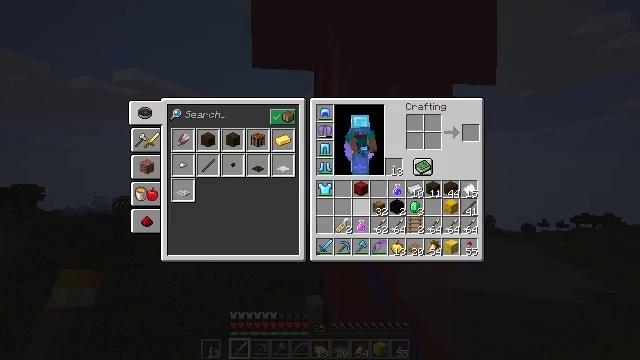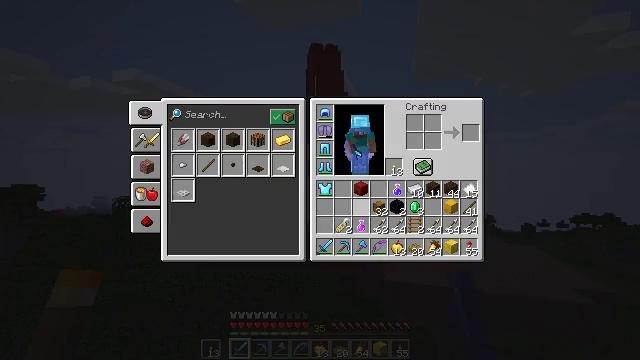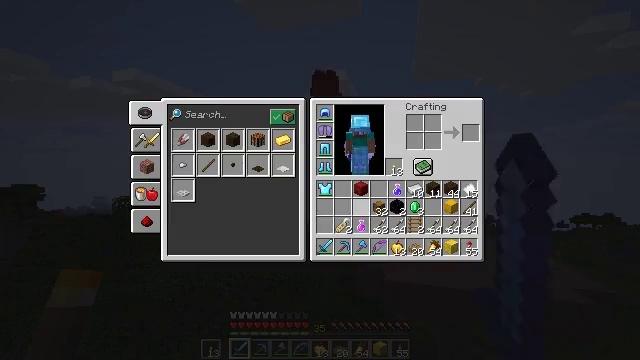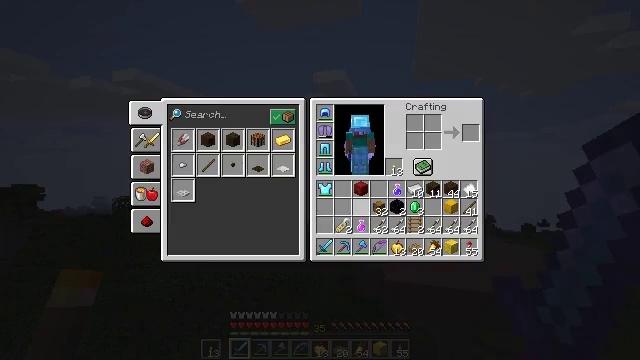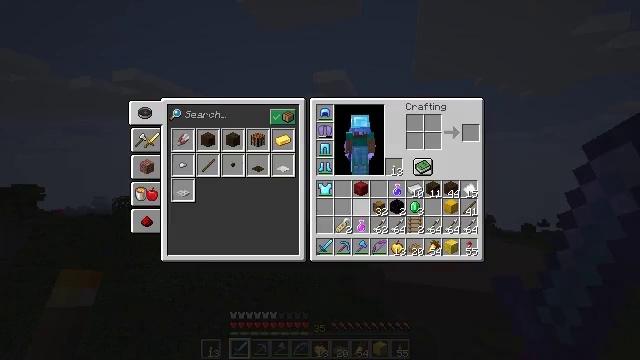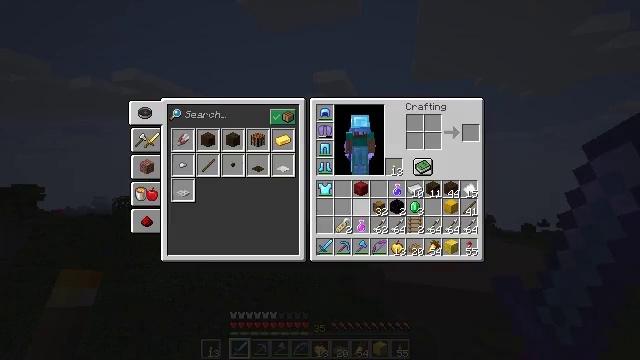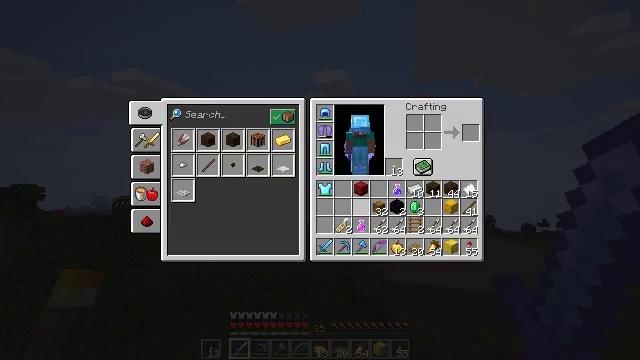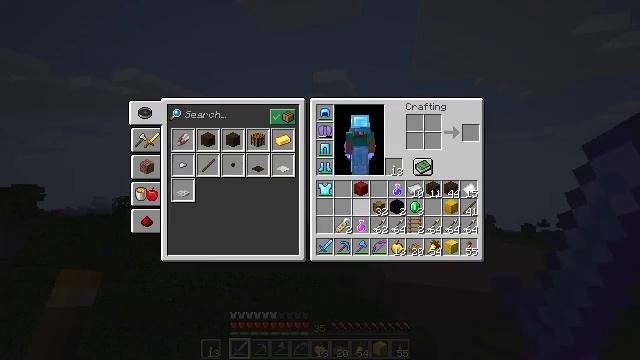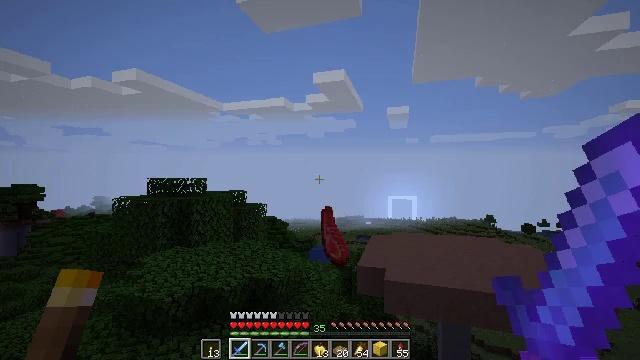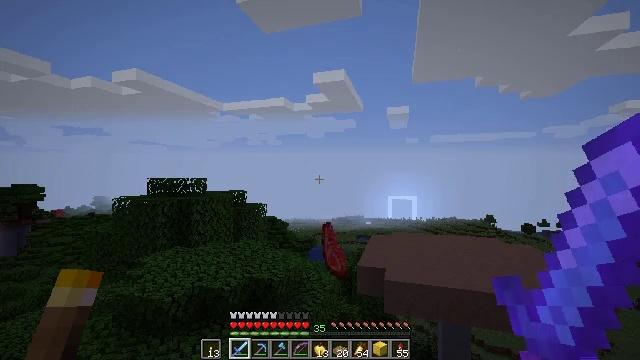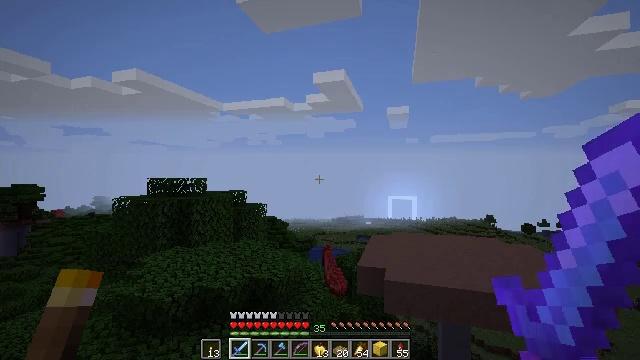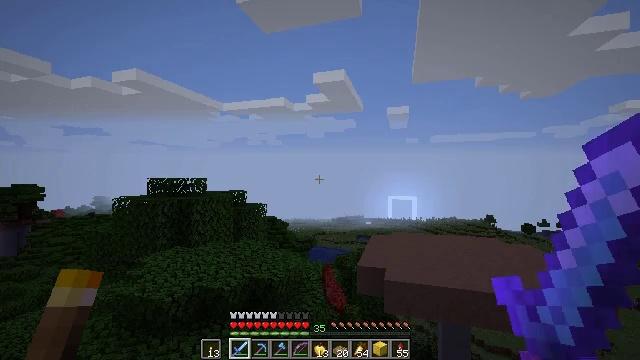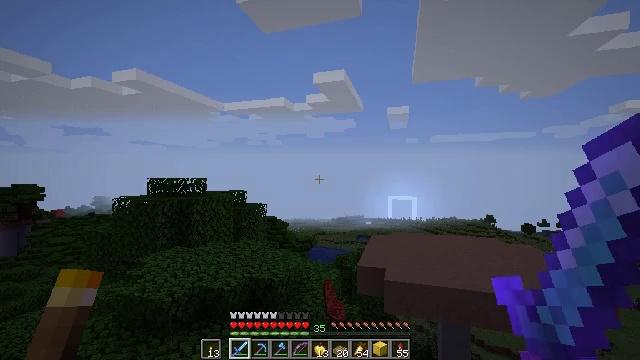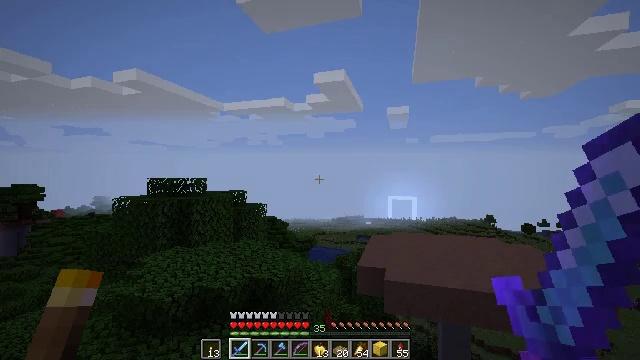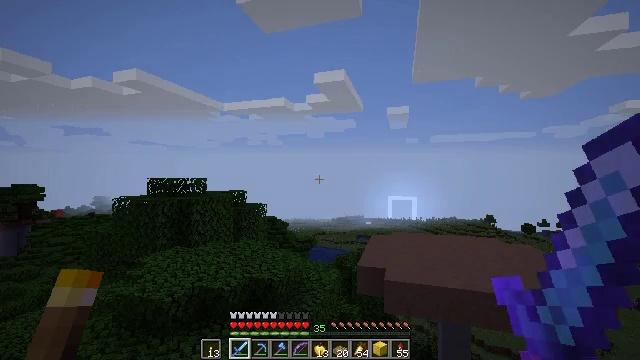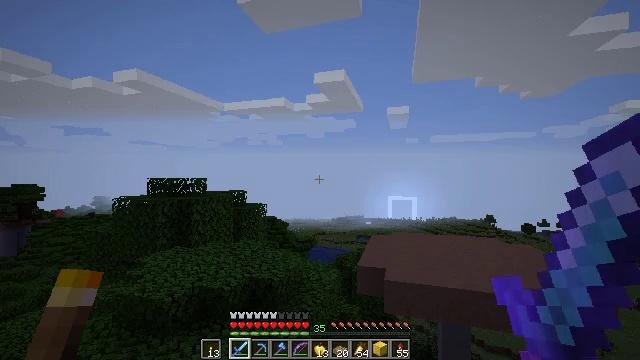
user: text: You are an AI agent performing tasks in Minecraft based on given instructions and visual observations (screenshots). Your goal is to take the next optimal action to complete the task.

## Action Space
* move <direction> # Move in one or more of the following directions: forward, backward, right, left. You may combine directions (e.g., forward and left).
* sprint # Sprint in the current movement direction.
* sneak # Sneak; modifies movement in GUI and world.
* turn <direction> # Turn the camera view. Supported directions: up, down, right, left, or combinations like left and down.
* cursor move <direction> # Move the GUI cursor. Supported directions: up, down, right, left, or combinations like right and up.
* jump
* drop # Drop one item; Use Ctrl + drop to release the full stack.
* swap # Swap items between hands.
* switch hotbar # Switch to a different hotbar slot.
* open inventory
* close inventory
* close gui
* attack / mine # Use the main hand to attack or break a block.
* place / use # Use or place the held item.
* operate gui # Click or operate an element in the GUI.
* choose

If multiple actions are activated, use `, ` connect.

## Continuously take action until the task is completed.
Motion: motion action
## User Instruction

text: Collect fragments by breaking the glass pane.
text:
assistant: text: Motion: sprint, open gui
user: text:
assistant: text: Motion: no_op
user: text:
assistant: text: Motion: no_op
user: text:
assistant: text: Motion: no_op
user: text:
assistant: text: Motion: no_op
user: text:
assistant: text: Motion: no_op
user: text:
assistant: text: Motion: no_op
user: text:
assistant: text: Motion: no_op
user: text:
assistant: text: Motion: close gui
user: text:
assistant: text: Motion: no_op
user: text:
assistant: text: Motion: no_op
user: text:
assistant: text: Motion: no_op
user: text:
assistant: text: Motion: no_op
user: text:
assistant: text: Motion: no_op
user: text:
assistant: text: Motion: no_op
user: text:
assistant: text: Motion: open inventory
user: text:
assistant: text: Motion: open inventory
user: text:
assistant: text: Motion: cursor move right
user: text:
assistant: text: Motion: cursor move right and down
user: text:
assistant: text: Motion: cursor move right and down
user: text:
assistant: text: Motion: cursor move down
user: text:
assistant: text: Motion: no_op
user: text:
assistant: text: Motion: no_op
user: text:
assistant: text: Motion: no_op
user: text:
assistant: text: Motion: no_op
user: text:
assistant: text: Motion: no_op
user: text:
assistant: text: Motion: no_op
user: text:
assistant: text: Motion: close inventory
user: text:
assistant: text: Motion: close inventory
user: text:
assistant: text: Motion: no_op